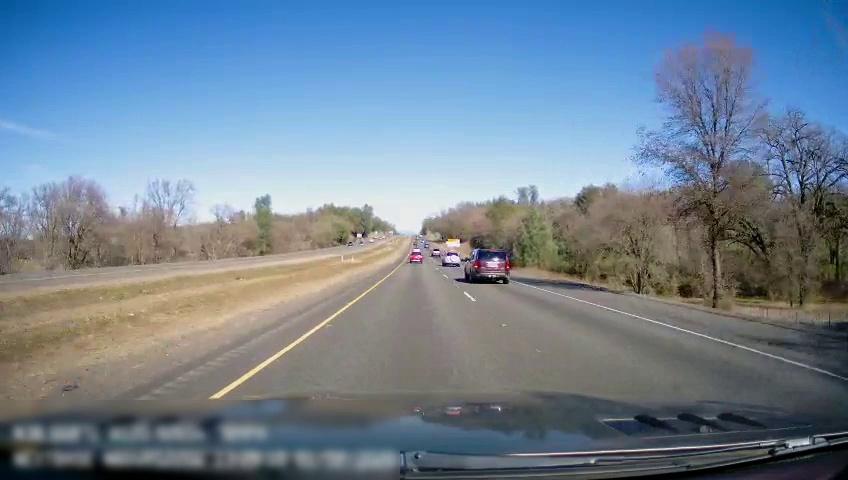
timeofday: Day
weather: Sunny
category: Drivable Space
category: Drivable Space
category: Vehicles | SUV
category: Vehicles | SUV
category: Vehicles | SUV
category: Lanes | Current Lane
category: Lanes | Current Lane
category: Lanes | Alternate Lane
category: Traffic | Signs